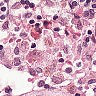
Metastatic tissue present: no